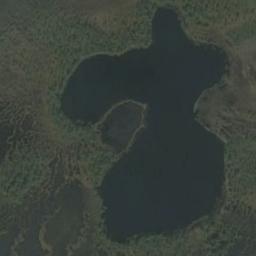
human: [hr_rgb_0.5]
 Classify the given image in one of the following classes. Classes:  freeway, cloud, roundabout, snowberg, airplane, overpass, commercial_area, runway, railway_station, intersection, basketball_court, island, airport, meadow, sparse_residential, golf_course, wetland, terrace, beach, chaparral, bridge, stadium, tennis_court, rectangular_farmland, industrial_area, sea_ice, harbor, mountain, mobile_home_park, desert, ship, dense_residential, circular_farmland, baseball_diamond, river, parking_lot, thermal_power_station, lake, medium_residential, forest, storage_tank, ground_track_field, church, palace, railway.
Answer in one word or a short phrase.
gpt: lake